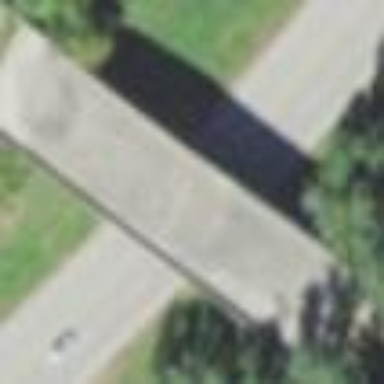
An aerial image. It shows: Man-made bridge.